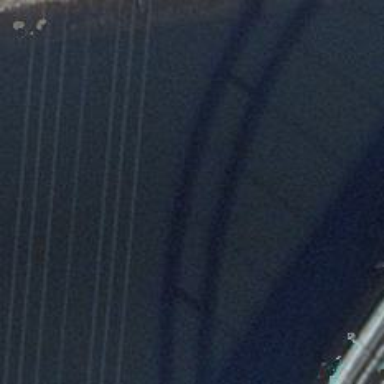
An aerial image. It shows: Obstacle in the form of line.